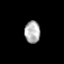
Tissue: prostate
Cell type: T cells
Senescence score: 0.7898
Nuclear area (px): 334
Mean DAPI intensity: 179.207